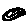
Label: bird